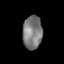
Tissue: lung
Cell type: Epithelial cells
Senescence score: 0.1618
Nuclear area (px): 642
Mean DAPI intensity: 122.262